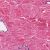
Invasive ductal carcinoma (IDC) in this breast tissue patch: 0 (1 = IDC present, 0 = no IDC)